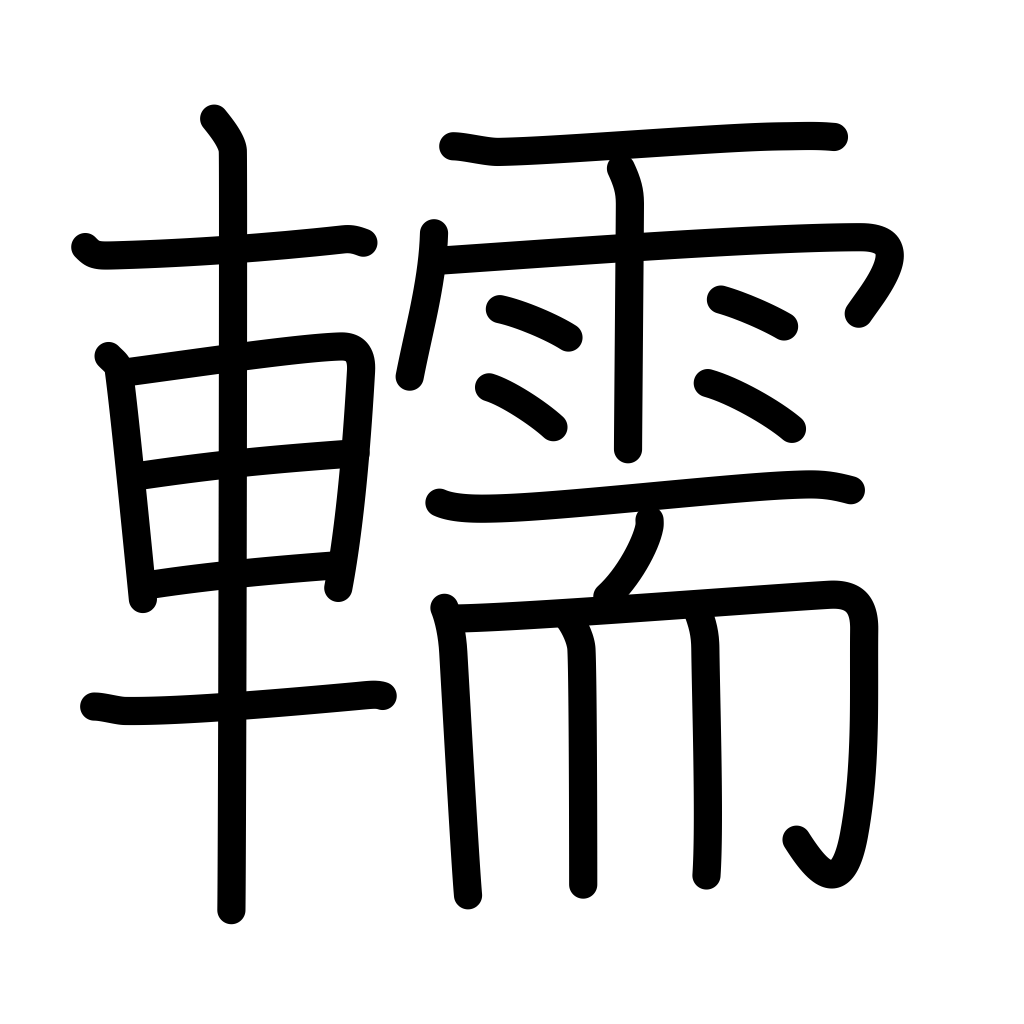
Meaning: hearse